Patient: sex M, age 57
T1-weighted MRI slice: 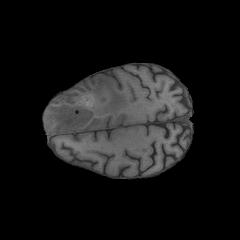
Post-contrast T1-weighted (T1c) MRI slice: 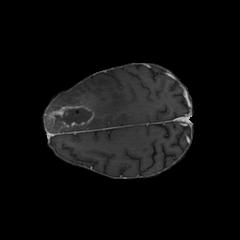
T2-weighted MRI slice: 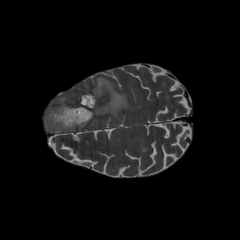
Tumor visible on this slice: yes
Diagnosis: Glioblastoma, IDH-wildtype
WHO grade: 4